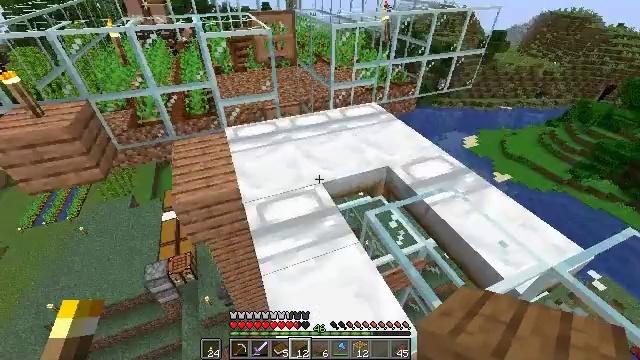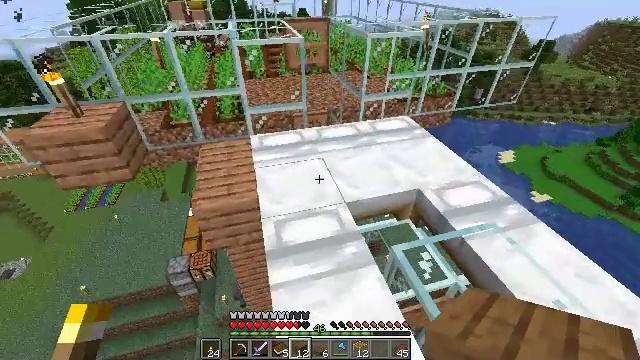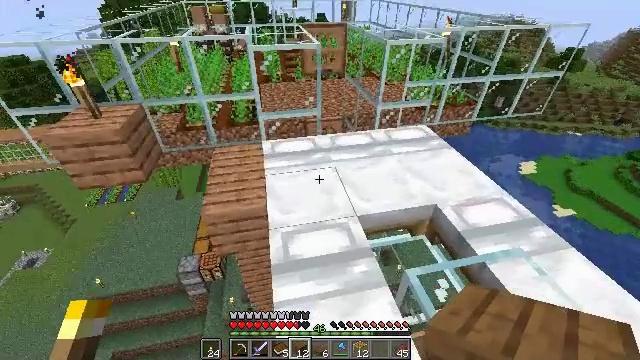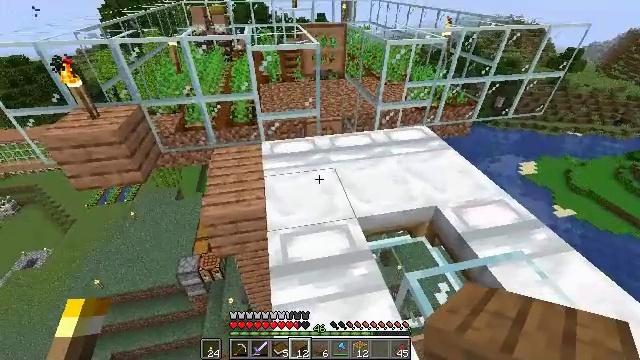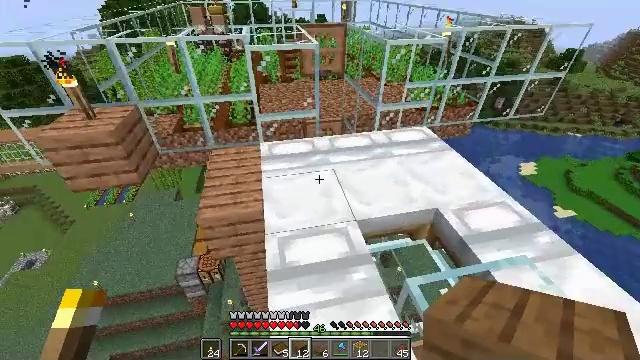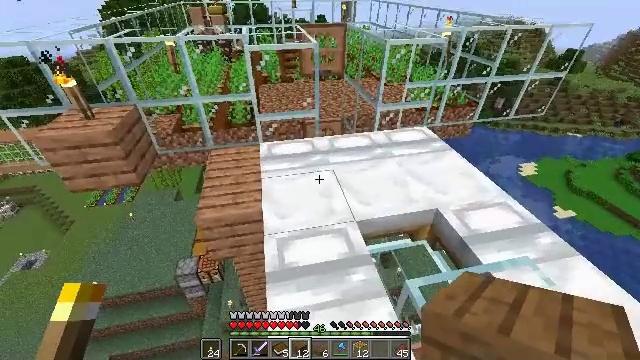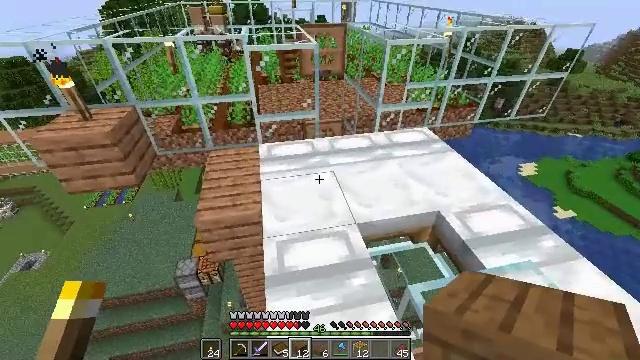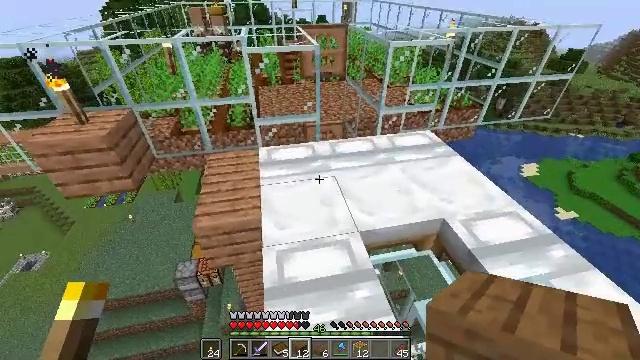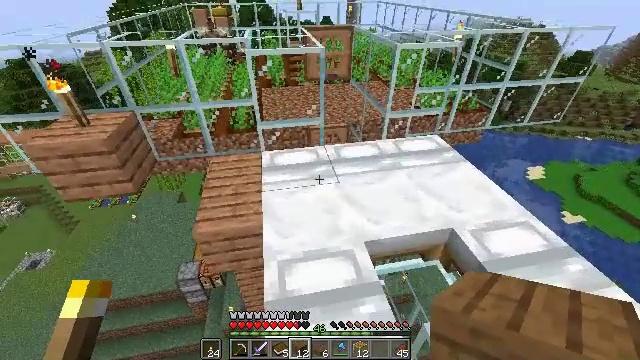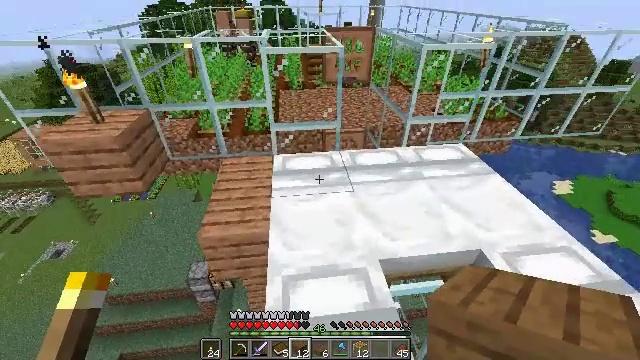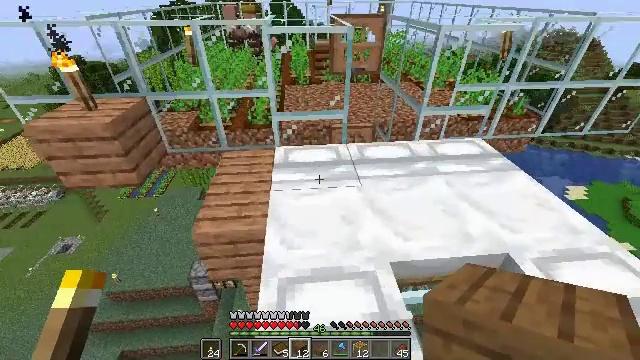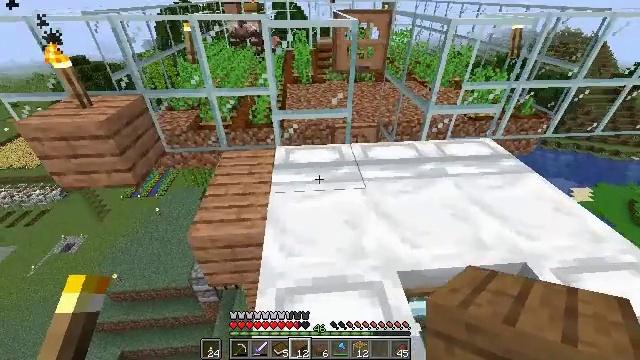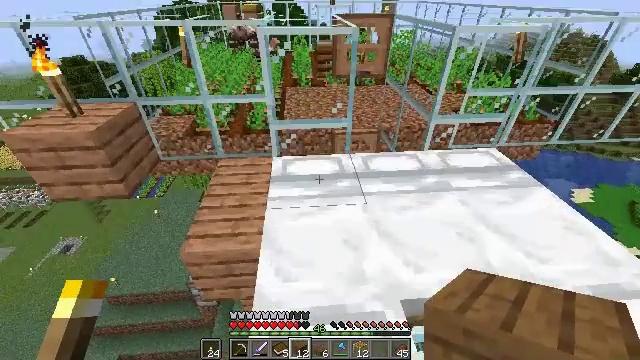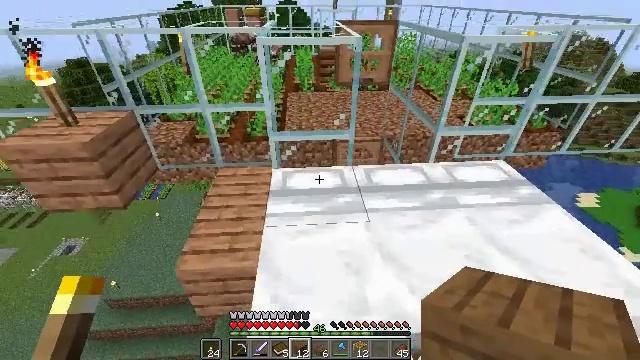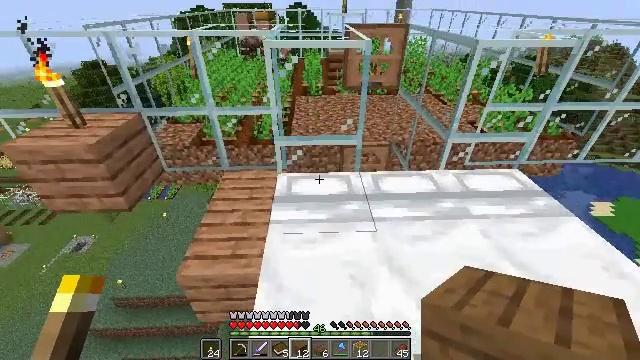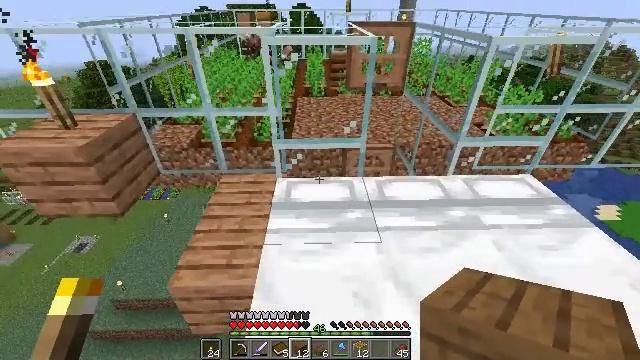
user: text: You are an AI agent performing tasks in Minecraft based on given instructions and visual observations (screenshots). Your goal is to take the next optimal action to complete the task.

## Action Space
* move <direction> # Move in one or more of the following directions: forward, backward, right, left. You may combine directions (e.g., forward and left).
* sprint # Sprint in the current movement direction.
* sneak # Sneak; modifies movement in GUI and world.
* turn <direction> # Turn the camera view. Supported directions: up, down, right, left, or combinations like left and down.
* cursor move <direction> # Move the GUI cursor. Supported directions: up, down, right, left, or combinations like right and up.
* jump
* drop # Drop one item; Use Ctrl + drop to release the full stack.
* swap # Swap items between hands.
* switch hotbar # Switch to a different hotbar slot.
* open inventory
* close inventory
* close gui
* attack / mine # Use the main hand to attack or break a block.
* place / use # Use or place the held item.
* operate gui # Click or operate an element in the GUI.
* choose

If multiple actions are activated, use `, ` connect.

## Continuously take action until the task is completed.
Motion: motion action
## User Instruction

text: Make a spruce fence gate with sticks and spruce planks.
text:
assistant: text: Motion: move forward, turn left
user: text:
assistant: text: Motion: turn left
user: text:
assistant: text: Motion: no_op
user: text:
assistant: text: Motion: no_op
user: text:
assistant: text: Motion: no_op
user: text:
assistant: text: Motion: move forward
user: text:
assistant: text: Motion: move forward
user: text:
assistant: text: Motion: move forward
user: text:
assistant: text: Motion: move forward, turn left
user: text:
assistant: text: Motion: move forward, turn left
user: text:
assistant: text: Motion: move forward
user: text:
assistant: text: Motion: move forward
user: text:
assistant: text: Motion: move forward
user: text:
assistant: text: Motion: move forward, turn left
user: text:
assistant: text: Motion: move forward
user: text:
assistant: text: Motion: move forward, turn left
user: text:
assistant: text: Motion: turn left
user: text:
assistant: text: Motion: turn left
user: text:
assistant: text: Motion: no_op
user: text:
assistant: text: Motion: no_op
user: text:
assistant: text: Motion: no_op
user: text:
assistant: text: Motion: no_op
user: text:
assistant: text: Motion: no_op
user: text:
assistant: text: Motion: no_op
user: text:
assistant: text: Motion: turn left
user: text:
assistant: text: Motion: no_op
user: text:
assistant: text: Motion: no_op
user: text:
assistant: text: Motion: no_op
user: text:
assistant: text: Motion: no_op
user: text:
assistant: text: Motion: no_op